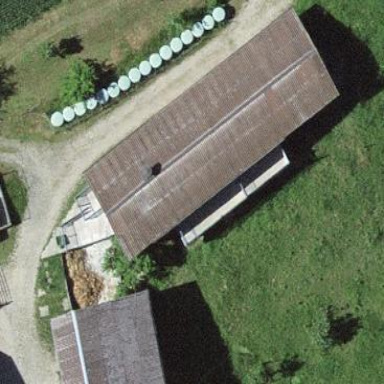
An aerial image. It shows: View of roof of building.